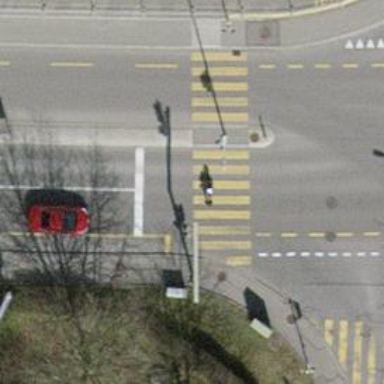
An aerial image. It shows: Crossing with traffic signals and zebra crossing island.